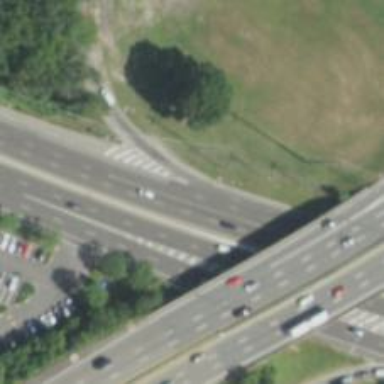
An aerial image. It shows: Asphalt trunk link road.